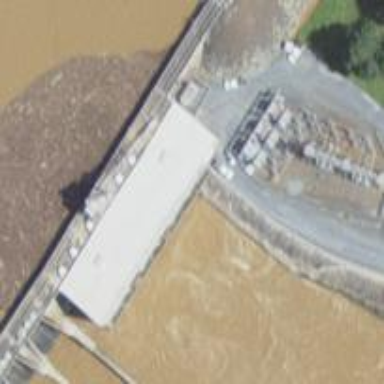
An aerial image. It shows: Hydro power generator utilizing water storage as its method.